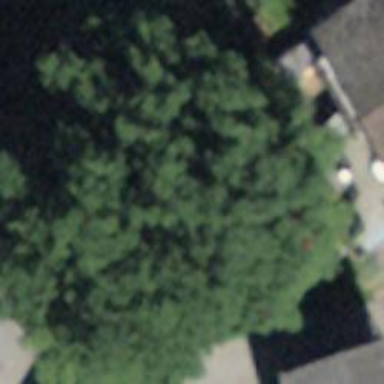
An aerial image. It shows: Single tag "natural: tree."